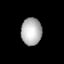
Tissue: skin
Cell type: Epithelial cells
Senescence score: 0.2801
Nuclear area (px): 550
Mean DAPI intensity: 179.816